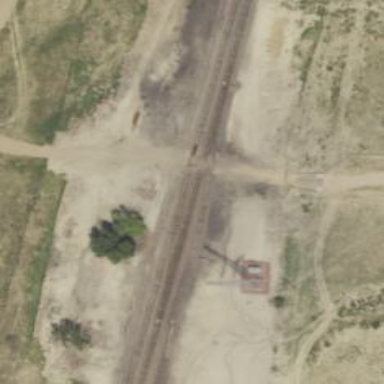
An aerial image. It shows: Railway siding for service.